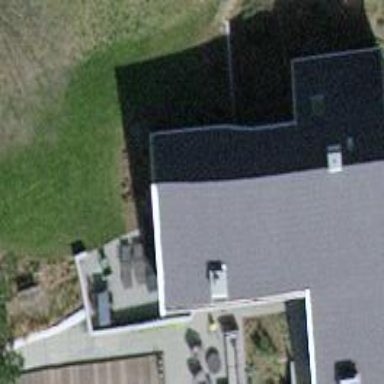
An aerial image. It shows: Detached building.